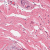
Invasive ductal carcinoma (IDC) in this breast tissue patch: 0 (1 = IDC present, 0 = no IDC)